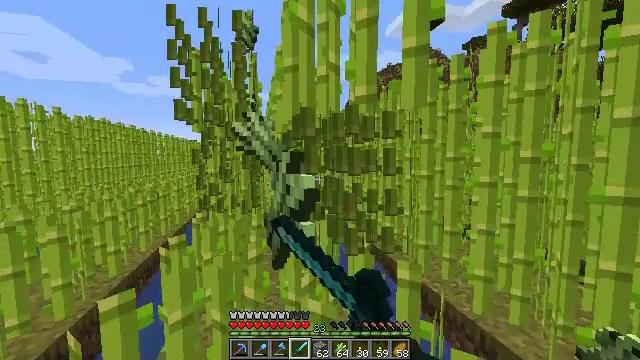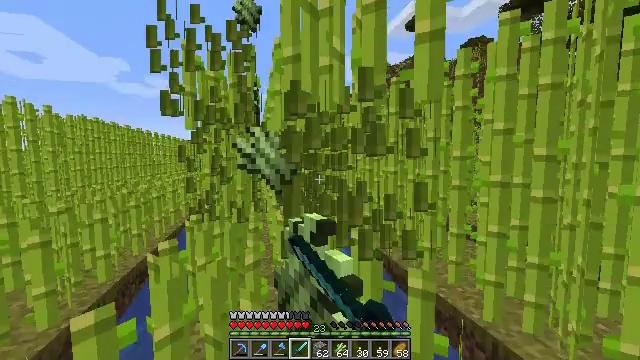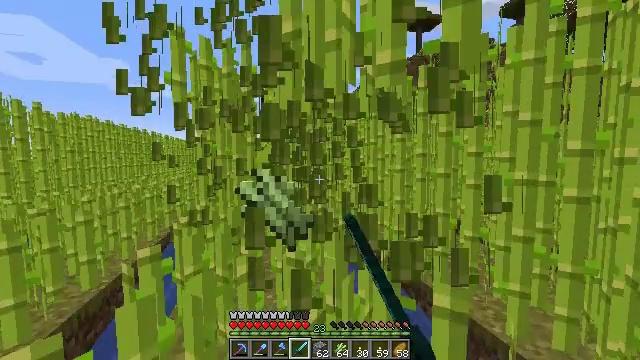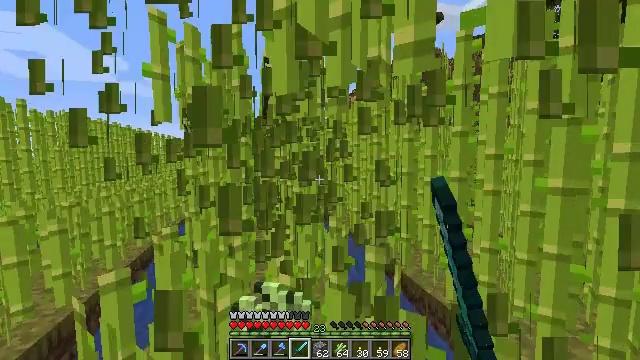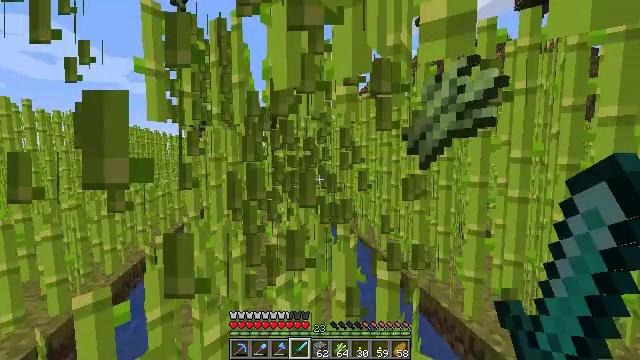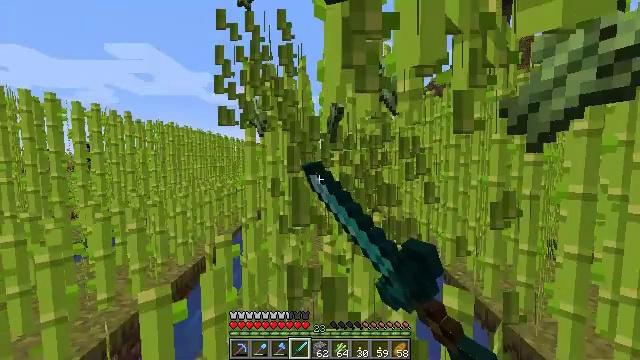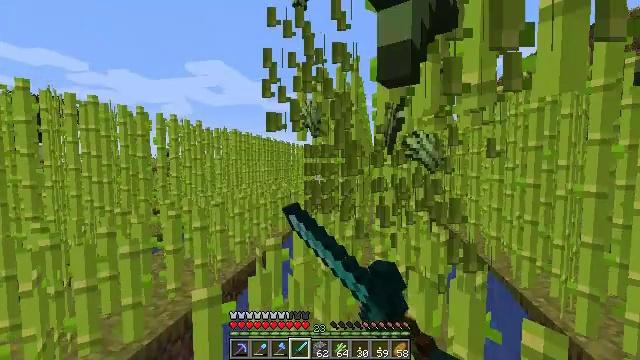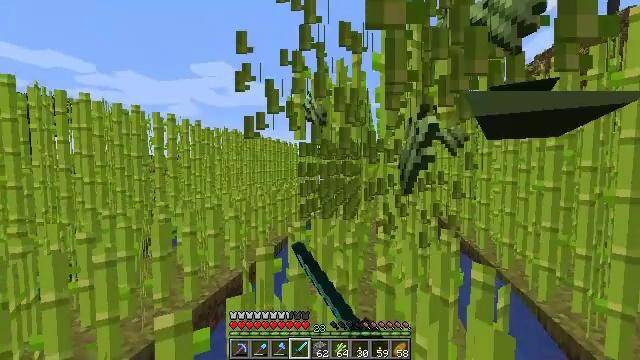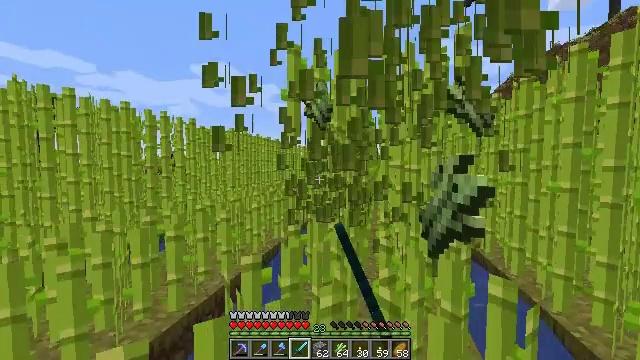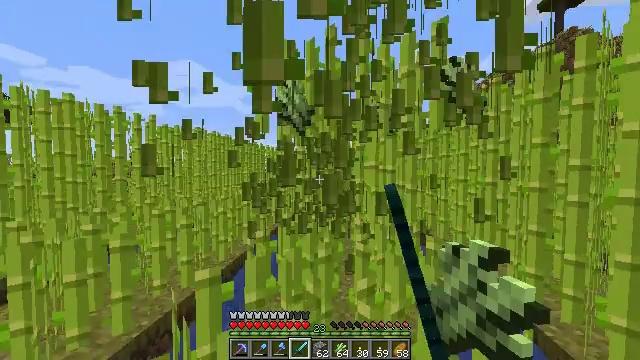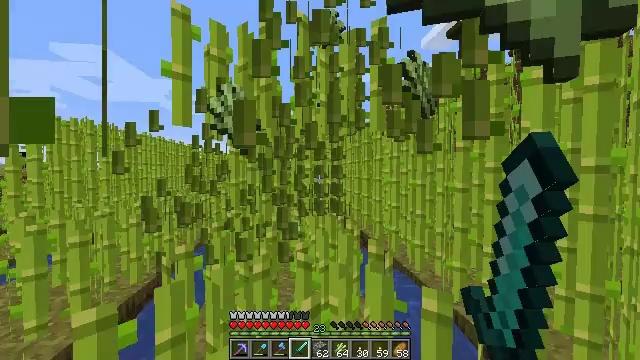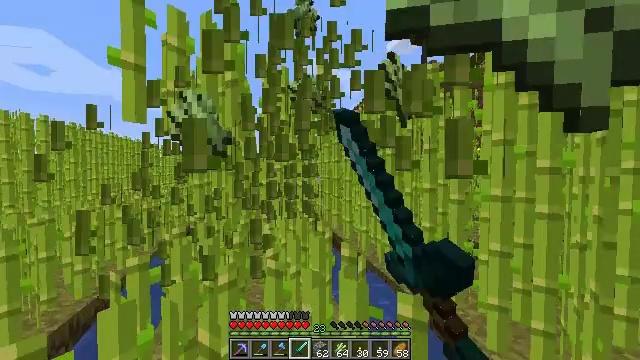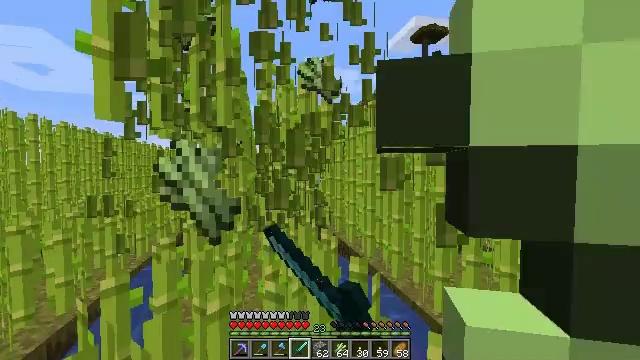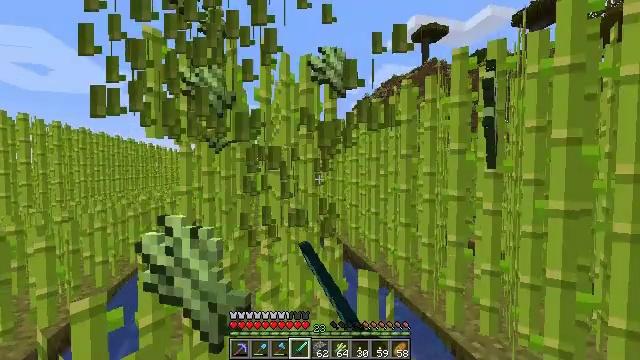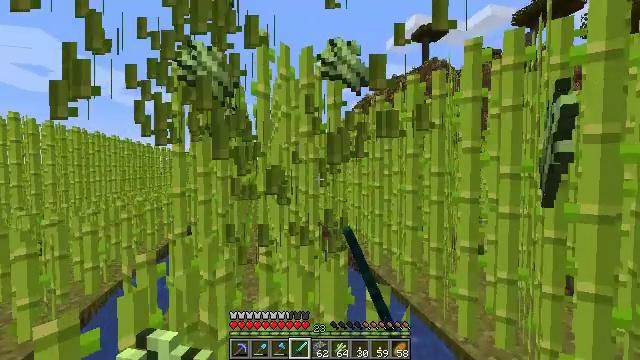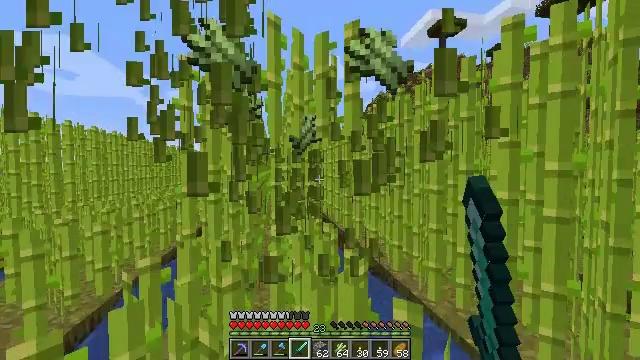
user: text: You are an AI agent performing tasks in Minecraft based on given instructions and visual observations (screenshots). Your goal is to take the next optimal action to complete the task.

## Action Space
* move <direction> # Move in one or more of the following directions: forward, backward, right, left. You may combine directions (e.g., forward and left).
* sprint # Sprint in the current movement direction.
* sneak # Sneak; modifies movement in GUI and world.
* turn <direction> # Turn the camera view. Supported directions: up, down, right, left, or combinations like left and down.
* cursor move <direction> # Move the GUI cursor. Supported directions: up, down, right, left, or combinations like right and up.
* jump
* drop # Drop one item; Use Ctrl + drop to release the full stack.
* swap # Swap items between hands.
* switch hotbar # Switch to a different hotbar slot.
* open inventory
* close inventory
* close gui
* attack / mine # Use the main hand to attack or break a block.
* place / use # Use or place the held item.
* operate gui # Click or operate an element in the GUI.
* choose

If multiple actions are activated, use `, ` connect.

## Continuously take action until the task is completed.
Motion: motion action
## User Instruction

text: Mine the sugar cane near rivers.
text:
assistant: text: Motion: move forward, attack / mine
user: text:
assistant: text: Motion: move forward, attack / mine
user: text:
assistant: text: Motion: move forward, attack / mine
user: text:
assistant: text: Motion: move forward, turn left, attack / mine
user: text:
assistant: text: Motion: move forward, turn left, attack / mine
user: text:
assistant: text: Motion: move forward, turn left, attack / mine
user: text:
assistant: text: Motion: move forward, attack / mine
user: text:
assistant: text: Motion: move forward, attack / mine
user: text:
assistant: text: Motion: move forward, turn right, attack / mine
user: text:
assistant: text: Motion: move forward, turn right, attack / mine
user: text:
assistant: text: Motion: move forward, turn right, attack / mine
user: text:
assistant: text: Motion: move forward, attack / mine
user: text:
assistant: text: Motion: move forward, attack / mine
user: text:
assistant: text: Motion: move forward, attack / mine
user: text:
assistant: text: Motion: move forward, turn left, attack / mine
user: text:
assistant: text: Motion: move forward, turn left, attack / mine
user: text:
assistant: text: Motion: move forward, turn left, attack / mine
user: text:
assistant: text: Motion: move forward, attack / mine
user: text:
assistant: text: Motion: move forward, attack / mine
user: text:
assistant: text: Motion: move forward, attack / mine
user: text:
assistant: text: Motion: move forward, attack / mine
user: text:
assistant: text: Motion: move forward, attack / mine
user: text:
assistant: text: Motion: move forward, turn right, attack / mine
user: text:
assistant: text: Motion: move forward, turn right, attack / mine
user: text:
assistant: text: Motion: move forward, turn right, attack / mine
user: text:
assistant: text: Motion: move forward, turn right, attack / mine
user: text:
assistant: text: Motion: move forward, attack / mine
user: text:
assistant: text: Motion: move forward, attack / mine
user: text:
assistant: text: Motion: move forward, attack / mine
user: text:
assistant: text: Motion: move forward, turn left, attack / mine